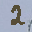
Label: 2